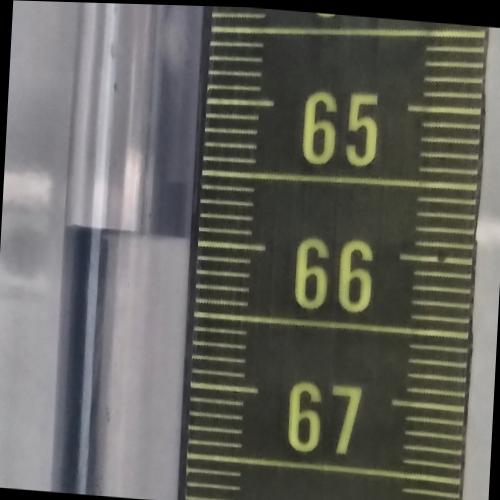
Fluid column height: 66.0 cm